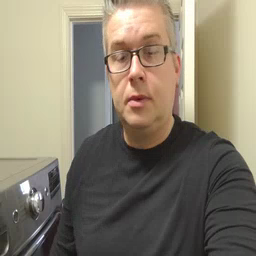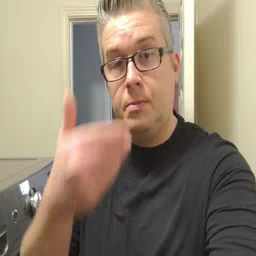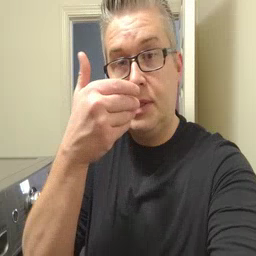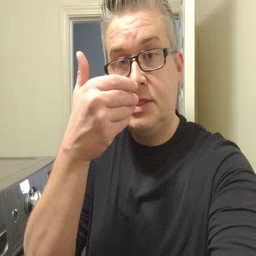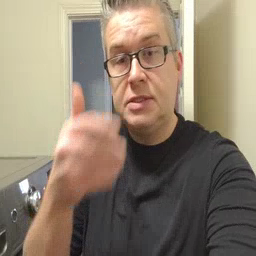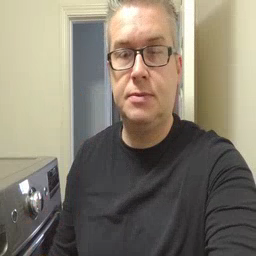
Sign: pizza